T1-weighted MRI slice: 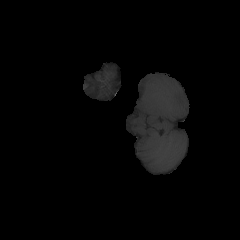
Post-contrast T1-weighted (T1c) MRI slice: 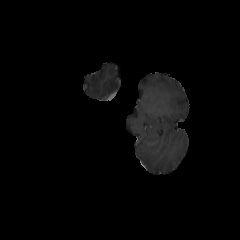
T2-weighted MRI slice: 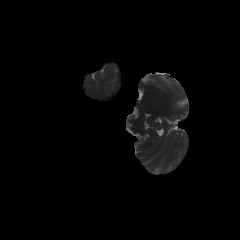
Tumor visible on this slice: no